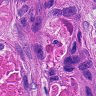
Metastatic tissue present: yes